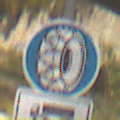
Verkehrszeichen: SchneekettenVorgeschrieben
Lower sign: MehrspurigeFahrzeuge2
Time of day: MorningAfternoon
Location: Outdoor (Suburban)
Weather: PartlyCloudy
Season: NotSpecified
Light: Natural